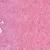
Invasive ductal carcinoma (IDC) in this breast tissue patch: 0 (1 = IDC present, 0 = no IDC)